【题型】证明题　【知识点】解析几何　【难度】medium
(2024·上海·三模)已知椭圆$C$:$\dfrac{x^2}{4} + \dfrac{y^2}{b^2} = 1(0 < b < 2)$，设过点$A(1,0)$的直线$l$交椭圆$C$于$M$，$N$两点，交直线$x = 4$于点$P$，点$E$为直线$x = 1$上不同于点$A$的任意一点。

(1) 椭圆$C$的离心率为$\dfrac{1}{2}$，求$b$的值；\\
(2) 若$|AM| \ge 1$，求$b$的取值范围；\\
(3) 若$b = 1$，记直线$EM$，$EN$，$EP$的斜率分别为$k_1$，$k_2$，$k_3$，问是否存在$k_1$，$k_2$，$k_3$的某种排列$k_{i_1}$，$k_{i_2}$，$k_{i_3}$（其中$\{i_1,i_2,i_3\} = \{1,2,3\}$），使得$k_{i_1}$，$k_{i_2}$，$k_{i_3}$成等差数列或等比数列？若存在，写出结论，并加以证明；若不存在，说明理由。
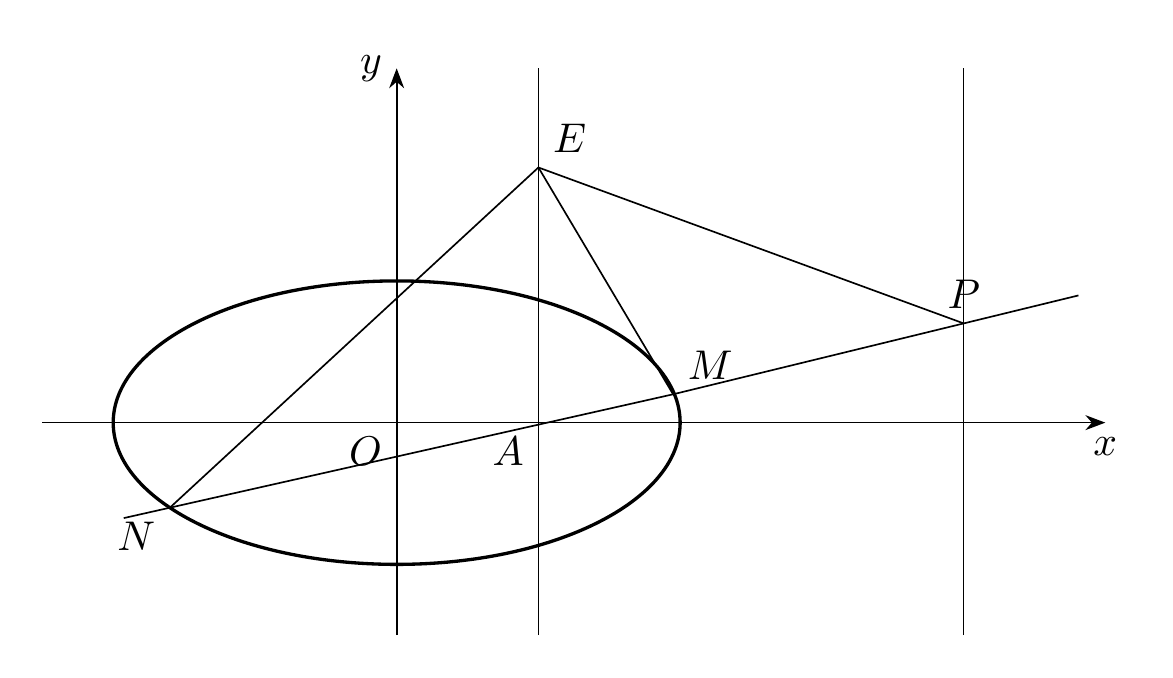
【解答】
【答案】(1) $\boldsymbol{\sqrt{3}}$；\\
(2) $\boldsymbol{[\sqrt{2},2)}$；\\
(3) $\boldsymbol{k_1,\ k_3,\ k_2}$或$\boldsymbol{k_2,\ k_3,\ k_1}$成等差数列

【解析】
(1) 由题意知，$a^2 = 4$，故$a = 2$，\\
又离心率$e = \dfrac{c}{a} = \dfrac{1}{2}$，故$c = 1$，于是$b = \sqrt{a^2 - c^2} = \sqrt{3}$。

(2) 设点$M(x_1,y_1)$，其中$\dfrac{x_1^2}{4} + \dfrac{y_1^2}{b^2} = 1$，$-2 \le x_1 \le 2$且$x_1 \neq 1$，\\
则$|AM| = \sqrt{(x_1 - 1)^2 + y_1^2} = \sqrt{(x_1 - 1)^2 + b^2\left(1 - \dfrac{x_1^2}{4}\right)} = \sqrt{\left(1 - \dfrac{b^2}{4}\right)x_1^2 - 2x_1 + b^2 + 1}$，\\
由$|AM| \ge 1$，得$\left(1 - \dfrac{b^2}{4}\right)x_1^2 - 2x_1 + b^2 = (x_1 - 2)\left[\left(1 - \dfrac{b^2}{4}\right)x_1 - \dfrac{b^2}{2}\right] \ge 0$，\\
$\because x_1 \le 2$，$0 < b < 2$，$\therefore x_1 - 2 \le 0$，$1 - \dfrac{b^2}{4} > 0$，$\therefore \left(1 - \dfrac{b^2}{4}\right)x_1 - \dfrac{b^2}{2} \le 0$，$\therefore x_1 \le \dfrac{2b^2}{4 - b^2}$，只需$2 \le \dfrac{2b^2}{4 - b^2}$，
又$0 < b < 2$，故$\sqrt{2} \le b < 2$，\\
所以$b$的取值范围是$[\sqrt{2},2)$。

(3) $k_1$，$k_3$，$k_2$或$k_2$，$k_3$，$k_1$成等差数列，证明如下：

若$b = 1$，则$C$:$\dfrac{x^2}{4} + y^2 = 1$，设点$E(1,t)$，$t \neq 0$。

\textcircled{1} 若直线$l$斜率为$0$，则点$P(4,0)$，不妨令点$M(2,0)$，$N(-2,0)$，\\
则$k_1 = -t$，$k_2 = \dfrac{t}{3}$，$k_3 = -\dfrac{t}{3}$，此时$k_1$，$k_2$，$k_3$的任意排列$k_{i_1}$，$k_{i_2}$，$k_{i_3}$均不成等比数列，$k_1$，$k_3$，$k_2$或$k_2$，$k_3$，$k_1$成等差数列。

\textcircled{2} 直线$l$斜率不为$0$，设直线$l$:$x = my + 1(m \neq 0)$，$M(x_1,y_1)$，$N(x_2,y_2)$，则点$P\left(4,\dfrac{3}{m}\right)$，
由
\[
\begin{cases}
x = my + 1 \\
\dfrac{x^2}{4} + y^2 = 1
\end{cases}
\]\\
得$(m^2 + 4)y^2 + 2my - 3 = 0$，$\Delta = 16(m^2 + 3) > 0$，\\
故$y_1 + y_2 = \dfrac{-2m}{m^2 + 4}$，$y_1y_2 = \dfrac{-3}{m^2 + 4}$，\\
因为$k_1 = \dfrac{y_1 - t}{x_1 - 1}$，$k_2 = \dfrac{y_2 - t}{x_2 - 1}$，$k_3 = \dfrac{\dfrac{3}{m} - t}{3} = \dfrac{3 - mt}{3m}$，\\
所以$k_1 + k_2 = \dfrac{y_1 - t}{x_1 - 1} + \dfrac{y_2 - t}{x_2 - 1} = \dfrac{y_1 - t}{my_1} + \dfrac{y_2 - t}{my_2}$\\
$= \dfrac{y_2(y_1 - t) + y_1(y_2 - t)}{my_1y_2} = \dfrac{2y_1y_2 - t(y_1 + y_2)}{my_1y_2}$，

$= \dfrac{\dfrac{-6}{m^2 + 4} + \dfrac{2mt}{m^2 + 4}}{\dfrac{-3m}{m^2 + 4}} = \dfrac{6 - 2mt}{3m} = 2k_3$，\\
所以$k_1$，$k_3$，$k_2$或$k_2$，$k_3$，$k_1$成等差数列。

综合上述，$k_1$，$k_3$，$k_2$或$k_2$，$k_3$，$k_1$成等差数列。